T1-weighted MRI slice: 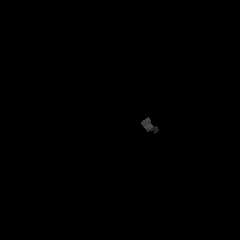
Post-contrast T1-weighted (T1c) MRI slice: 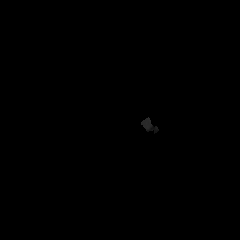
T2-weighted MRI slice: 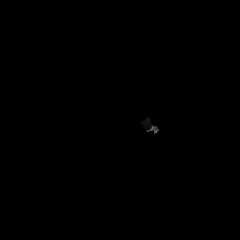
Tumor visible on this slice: no